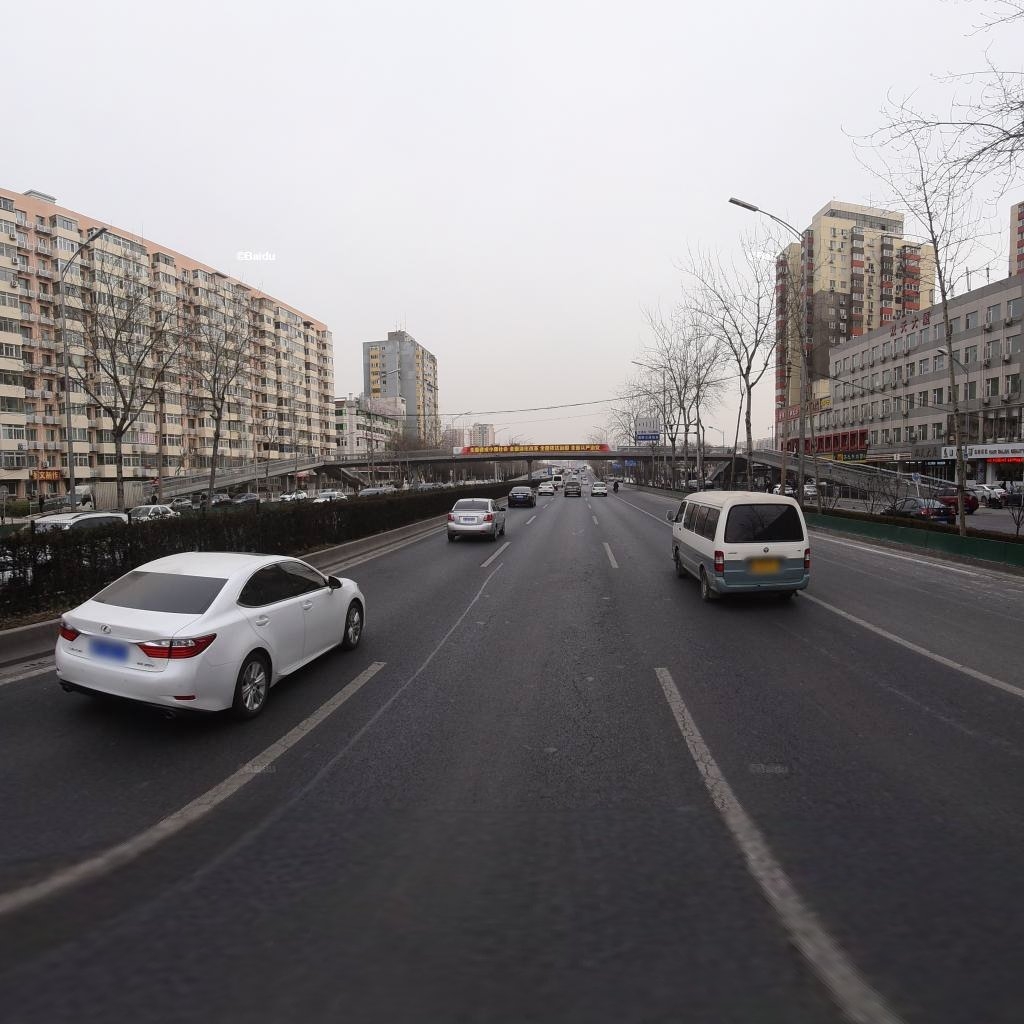
Region: Haidian
Road damage annotations: longitudinal patch, alligator crack